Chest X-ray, PA view. Patient: 69 years old, sex M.
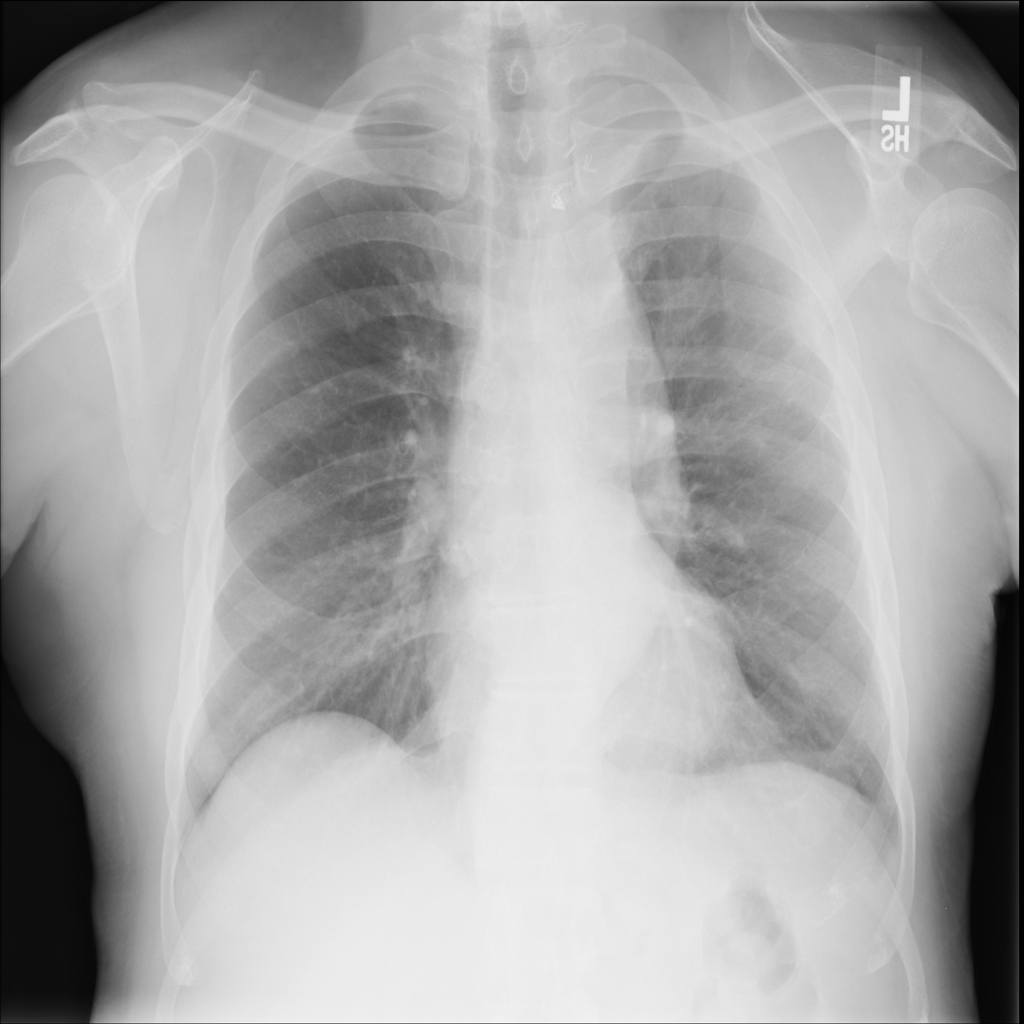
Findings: Fibrosis, Pleural_Thickening